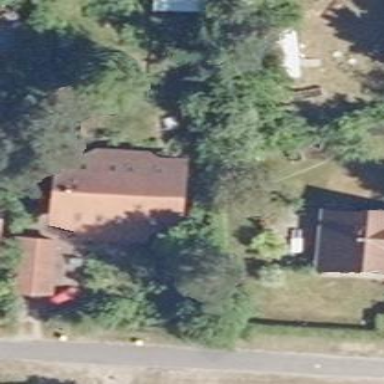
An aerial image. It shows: Detached building with gabled roof.